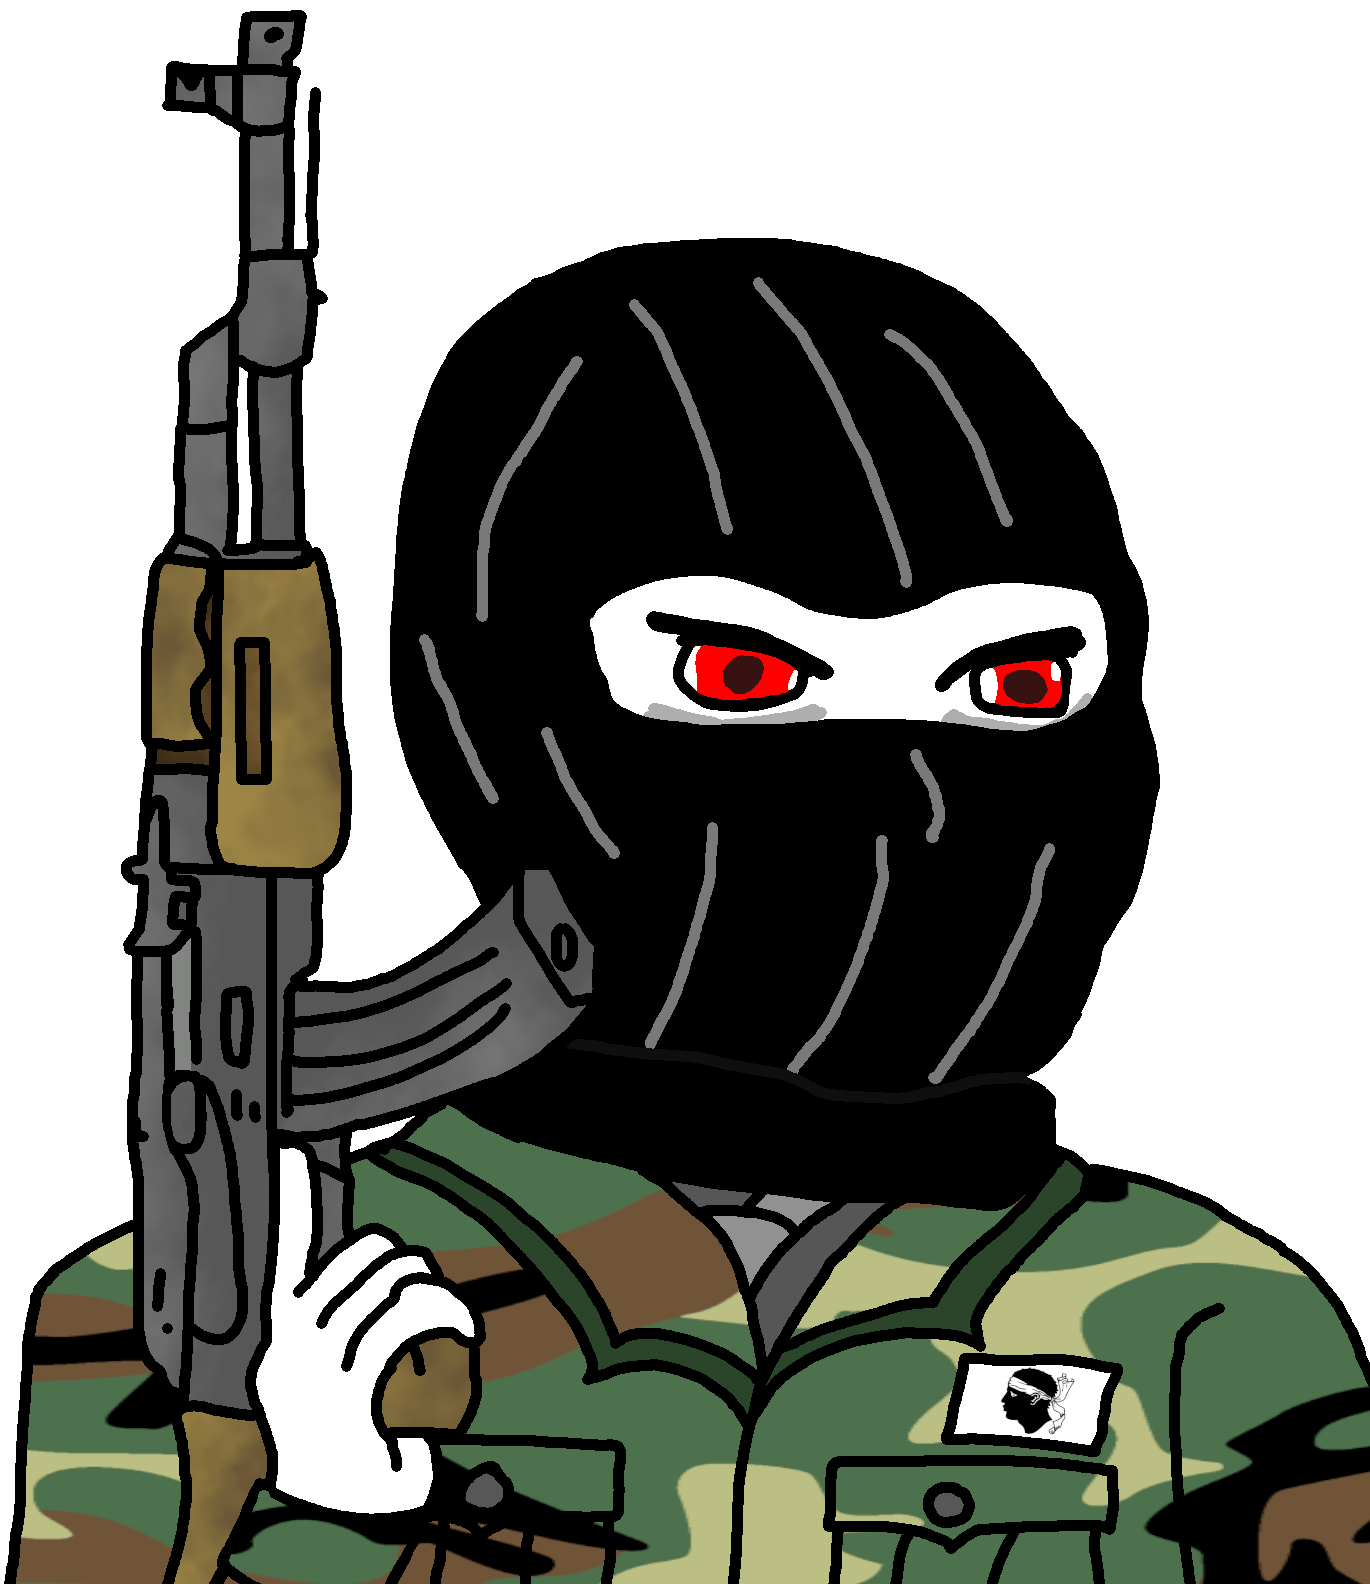
Label: 5_Oomer